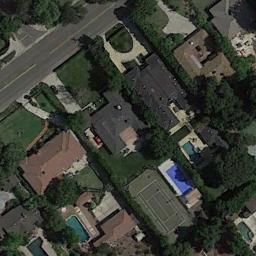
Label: tennis_court